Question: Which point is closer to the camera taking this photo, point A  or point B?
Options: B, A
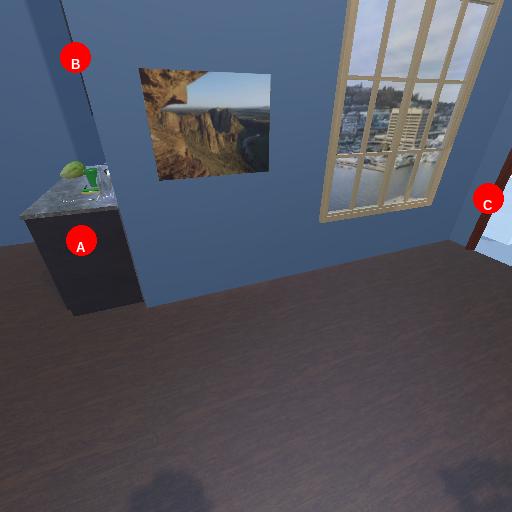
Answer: B